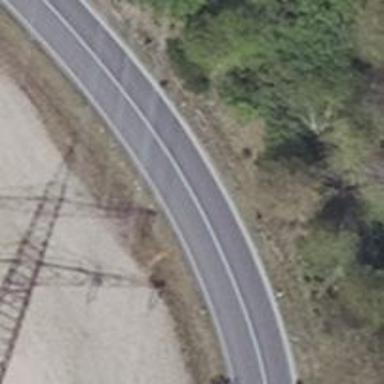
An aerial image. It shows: Secondary road with asphalt surface.